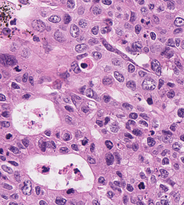
Tumor epithelial tissue: yes
Tumor-associated stroma tissue: no
Normal tissue: no